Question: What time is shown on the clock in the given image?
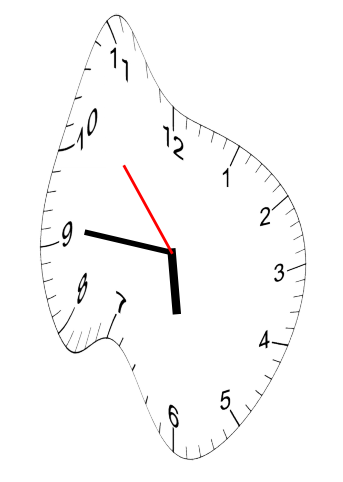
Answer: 05:45:53